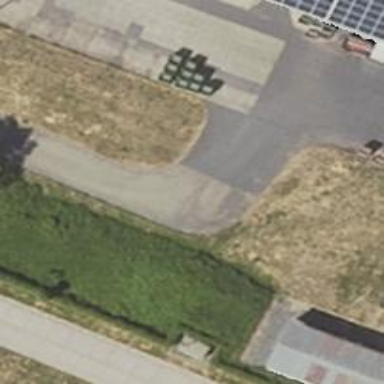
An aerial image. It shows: Alleyway designated as service road.